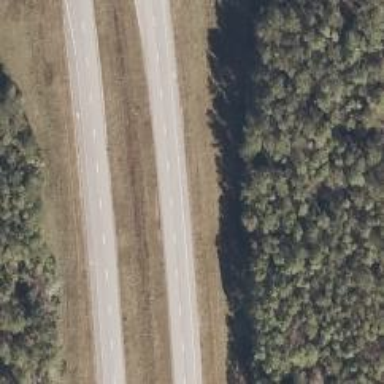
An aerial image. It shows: Asphalt road classified as primary highway with expressway characteristics.